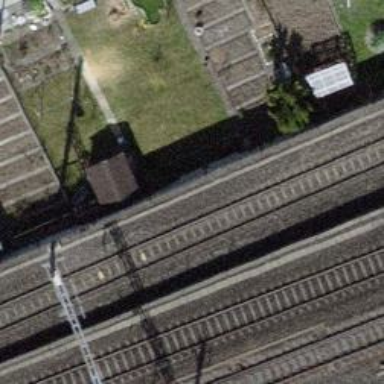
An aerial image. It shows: Single railway track with electrification through contact line.